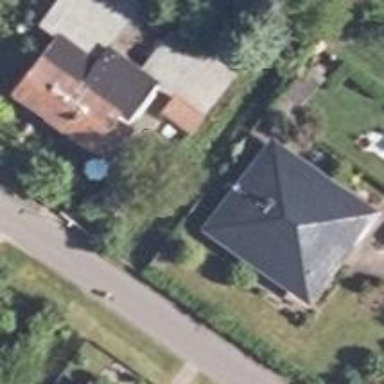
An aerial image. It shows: Simple house.